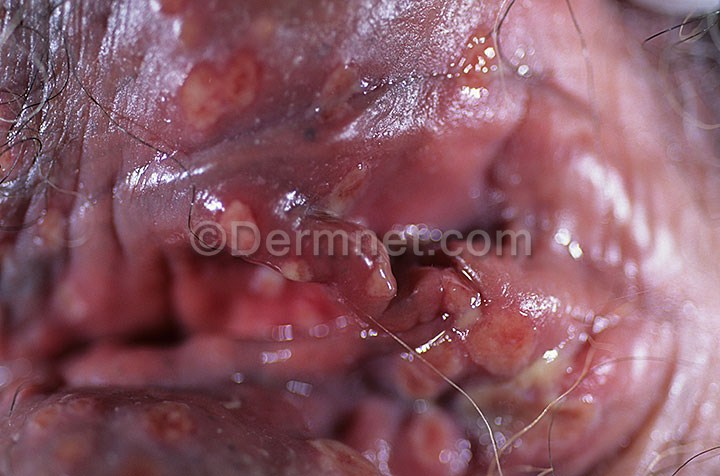
Disease: Herpes HPV and other STDs Photos